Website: lowes
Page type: customer-info-address
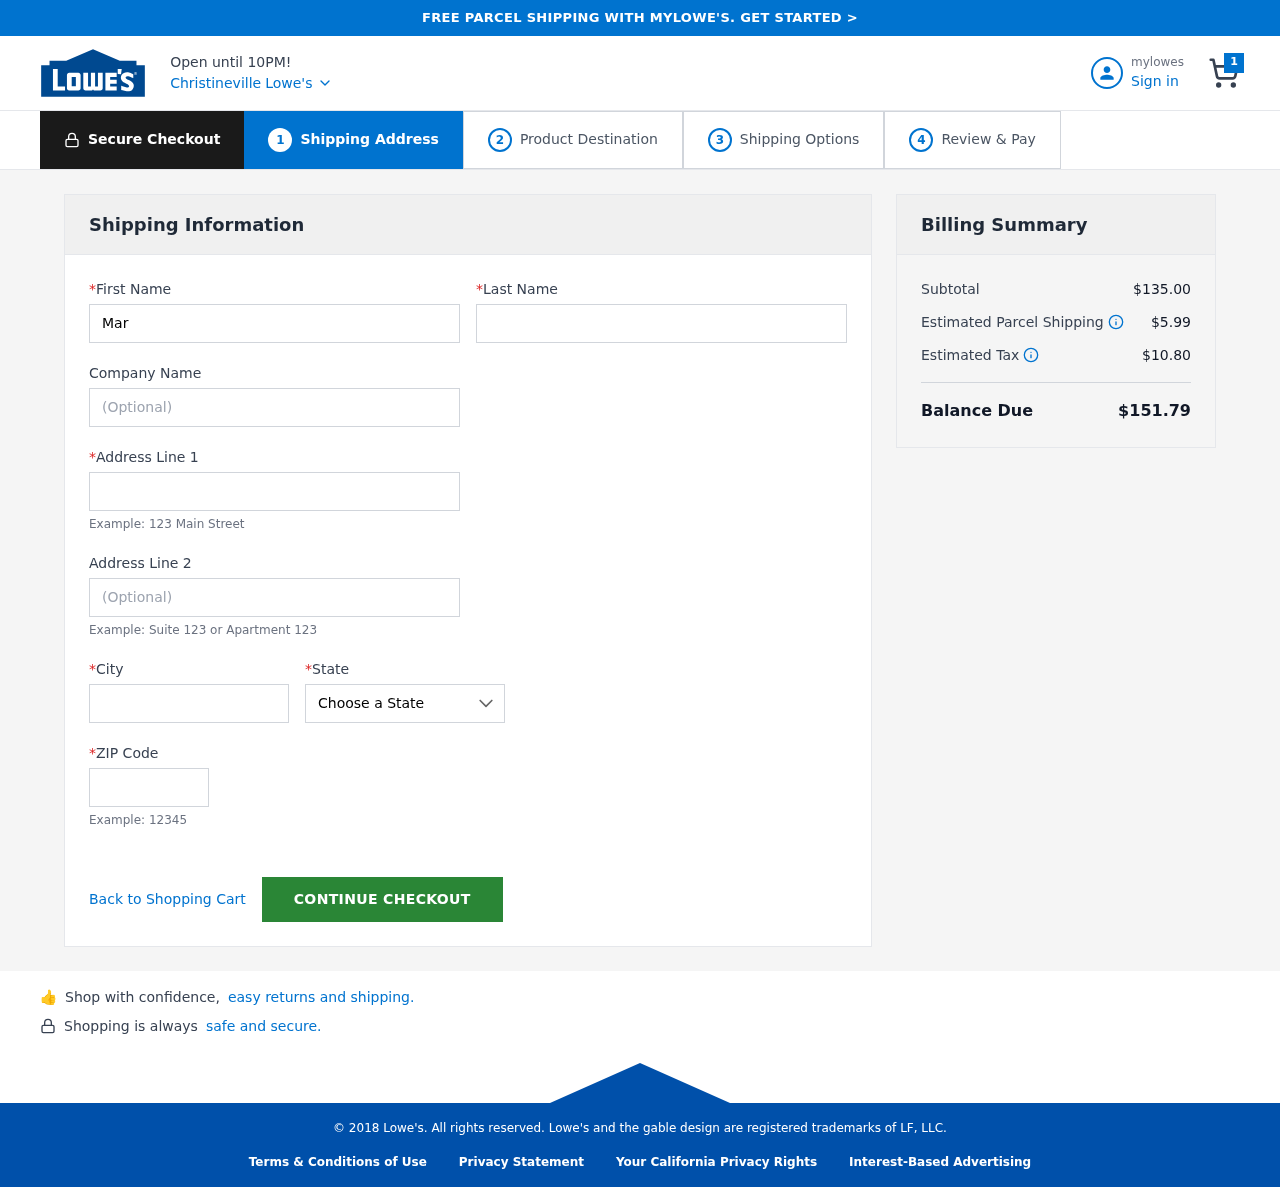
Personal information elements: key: PII_CITY
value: Christineville
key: PII_COMPANY
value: Vasquez-Lee
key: PII_FIRSTNAME
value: Martin
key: PII_LASTNAME
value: Anderson
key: PII_POSTCODE
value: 47521
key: PII_STATE
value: Hawaii
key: PII_STREET
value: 1181 Frederick Route Apt. 394
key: PII_STREET2
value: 170 Brenda Underpass
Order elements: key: ORDER_NUM_ITEMS
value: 1
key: ORDER_SUBTOTAL
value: $135.00
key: ORDER_SHIPPING_COST
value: $5.99
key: ORDER_TAX
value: $10.80
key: ORDER_TOTAL
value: $151.79